Question: What is best practice for switching two items place in an Array via JavaScript?
For example if we have this array '['one', 'two', 'three', 'four', 'five', 'six']' and want to replace two with five to get this final result: '['one', 'five', 'three', 'four', 'two', 'six']'.

The ideal solution is short and efficient.
Update:
The 'var temp' trick is working and I know it. My question is: is using <URL> faster or not?
Something like 'array.splice().concat().blah().blah()' seems is faster and use less memory. I didn't develope a function that using Array methods but I'm sure it's possible.
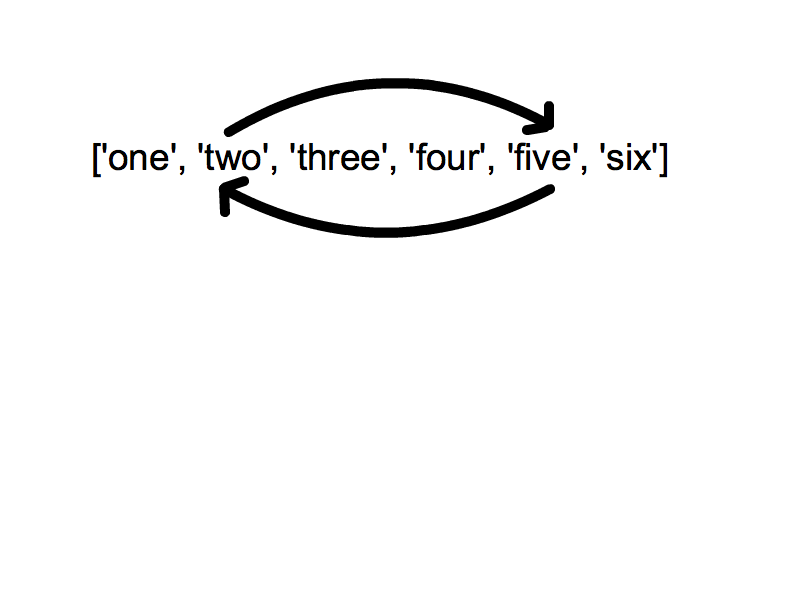
Answer: Just use a variable as temporary storage:
'''
var temp = data[1];
data[1] = data[4];
data[4] = temp;
'''
As this just copies values in the array it avoids methods like slice and splice that move around big parts of the array or creates entirely new arrays, which would be very expensive in comparison, and also scales badly. This is an O(1) operation, while splicing would be an O(n) operation where n is the number of items that would be moved, which would be something like length*2-index1-index2.
Here is a performance test for different ways of swapping the items: <URL>
Even if you use 'splice' in a way so that it would not need to move around a lot of data, it's still slow. Copying the values is about 50 times faster.